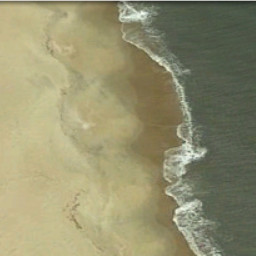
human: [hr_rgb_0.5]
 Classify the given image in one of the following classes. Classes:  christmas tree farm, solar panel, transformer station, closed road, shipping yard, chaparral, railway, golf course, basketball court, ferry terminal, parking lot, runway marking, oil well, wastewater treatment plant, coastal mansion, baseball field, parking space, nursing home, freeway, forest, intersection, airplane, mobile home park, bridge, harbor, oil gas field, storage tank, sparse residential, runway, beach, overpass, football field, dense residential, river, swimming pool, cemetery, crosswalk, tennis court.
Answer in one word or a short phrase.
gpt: beach